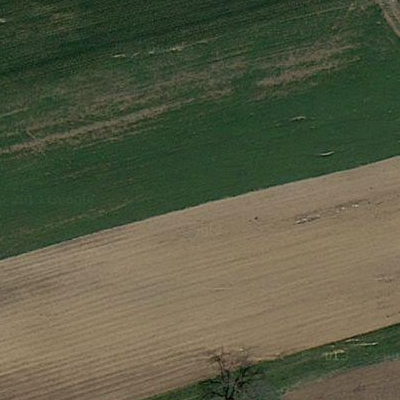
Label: bField